Field crop: maize
Growth stage: 1
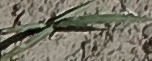
Species: sorghum